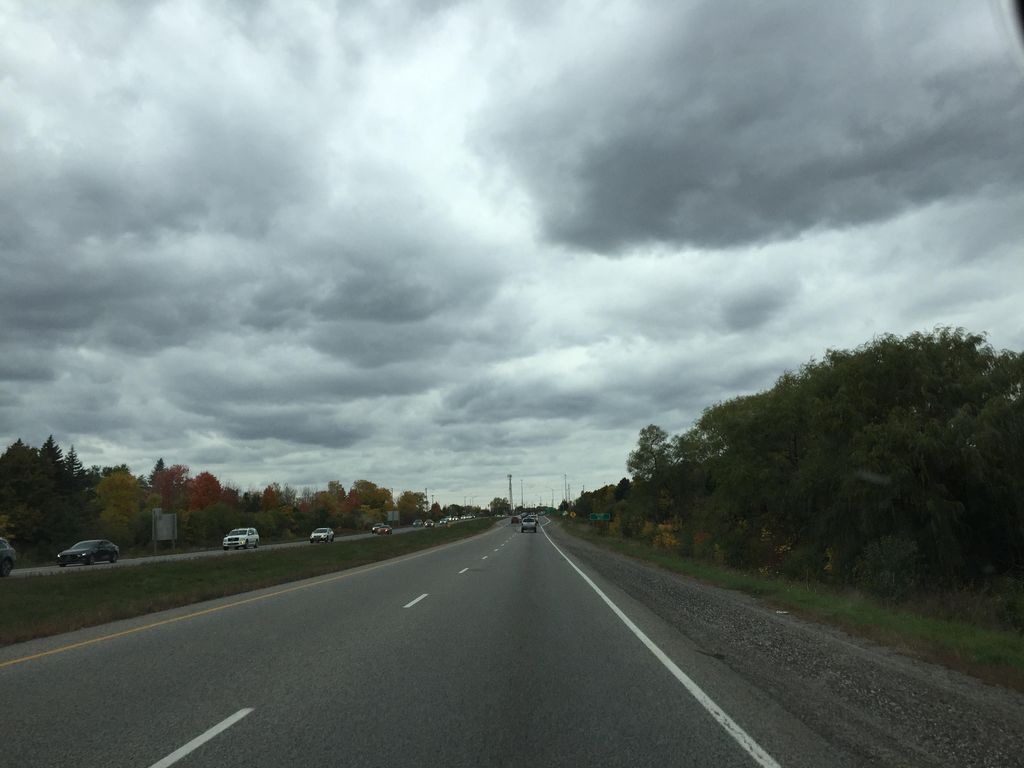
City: kitchener-waterloo